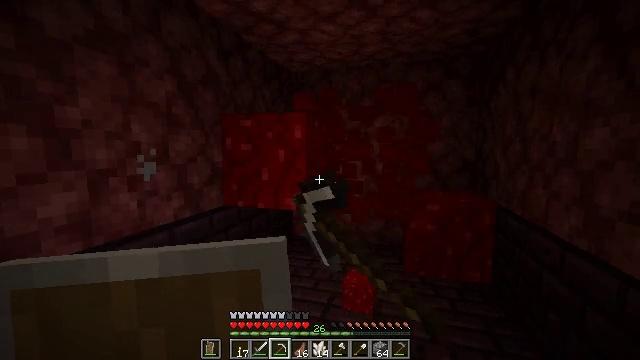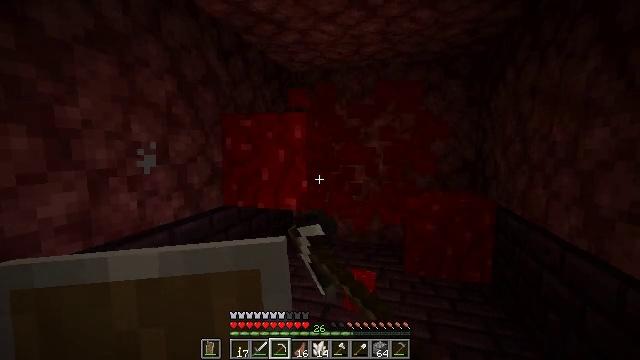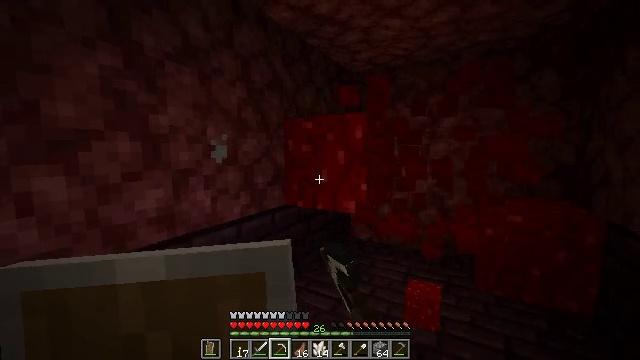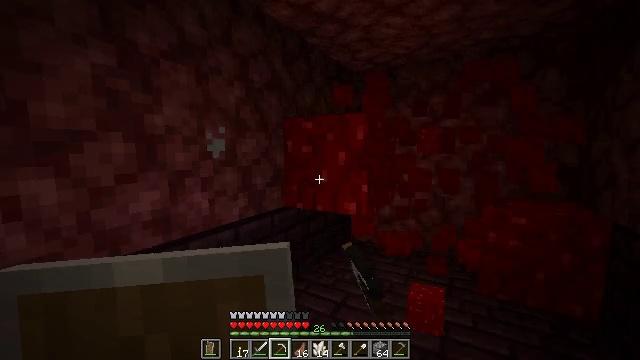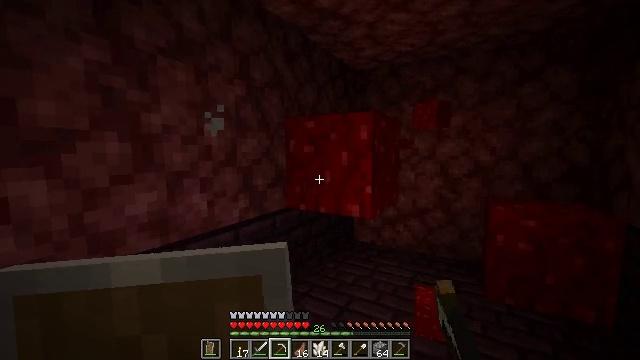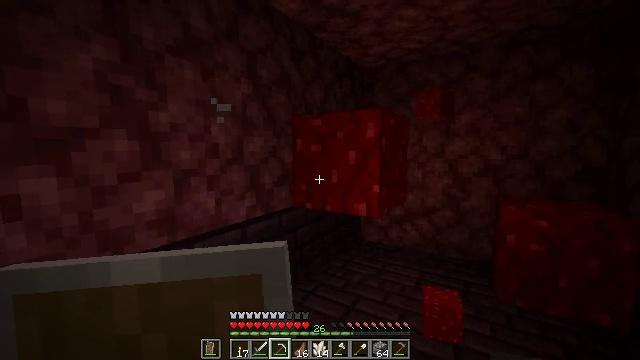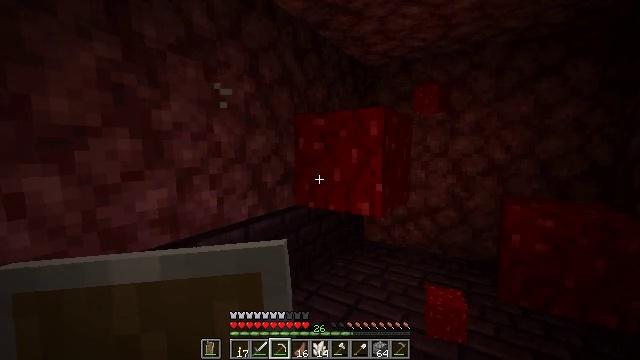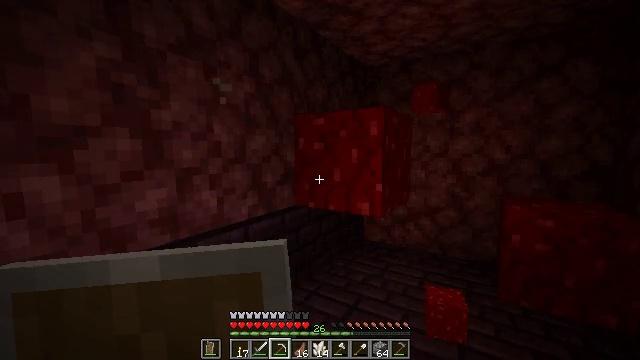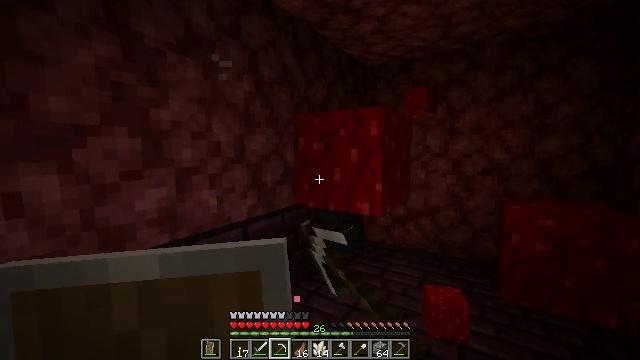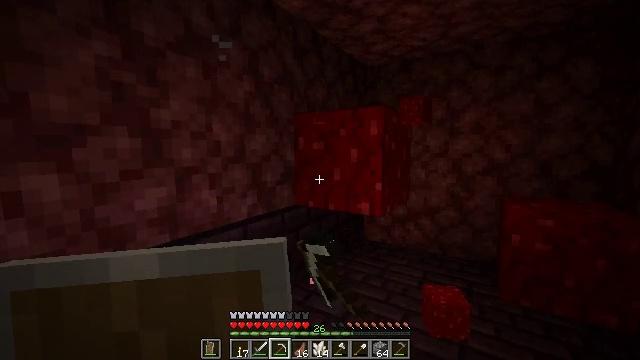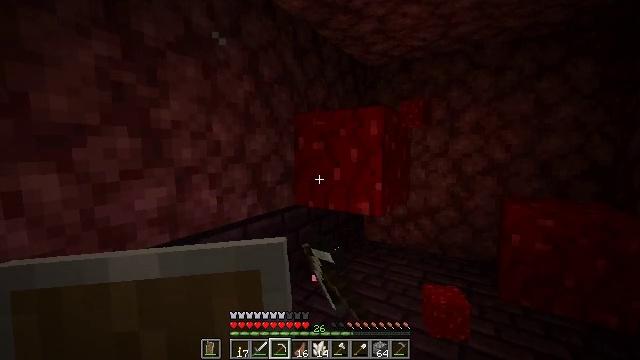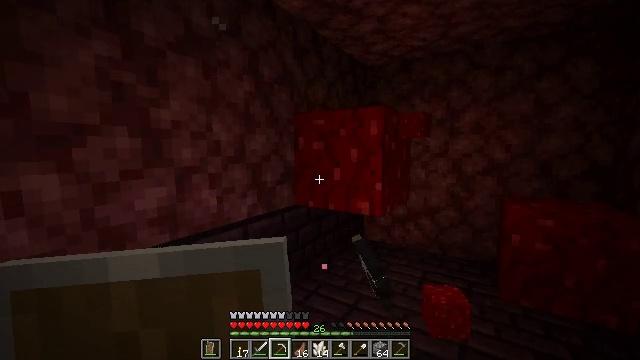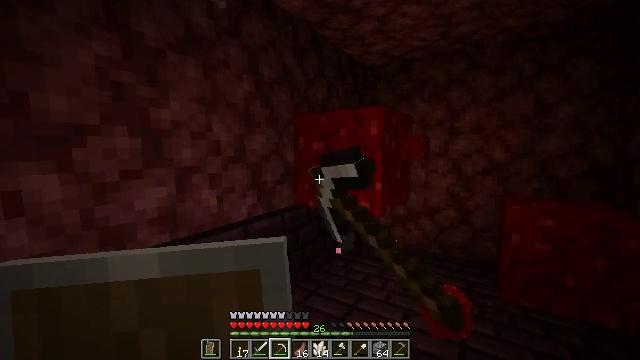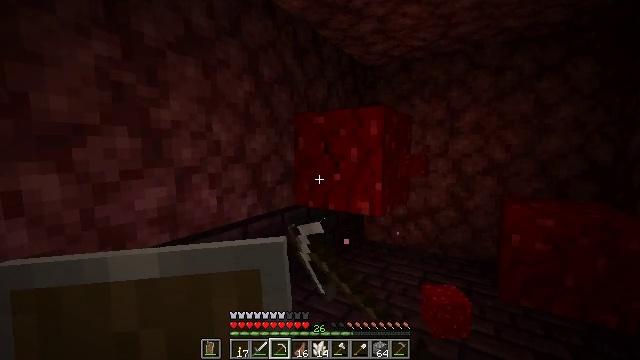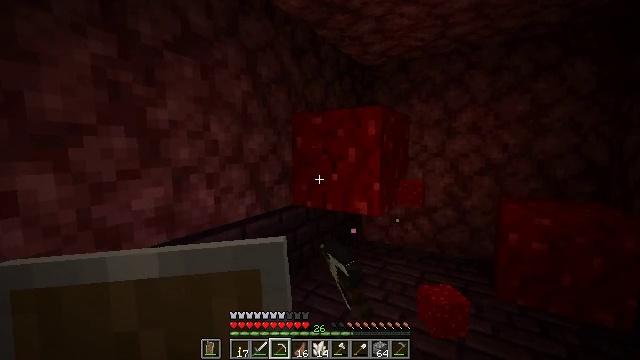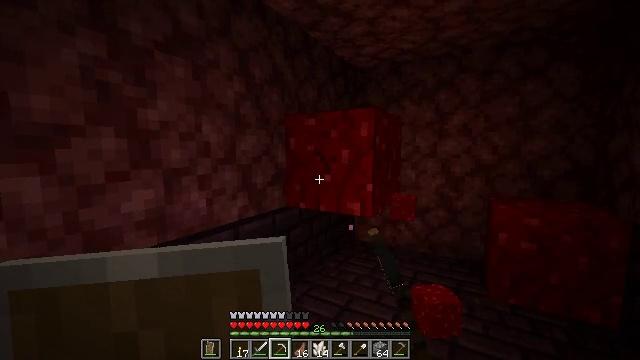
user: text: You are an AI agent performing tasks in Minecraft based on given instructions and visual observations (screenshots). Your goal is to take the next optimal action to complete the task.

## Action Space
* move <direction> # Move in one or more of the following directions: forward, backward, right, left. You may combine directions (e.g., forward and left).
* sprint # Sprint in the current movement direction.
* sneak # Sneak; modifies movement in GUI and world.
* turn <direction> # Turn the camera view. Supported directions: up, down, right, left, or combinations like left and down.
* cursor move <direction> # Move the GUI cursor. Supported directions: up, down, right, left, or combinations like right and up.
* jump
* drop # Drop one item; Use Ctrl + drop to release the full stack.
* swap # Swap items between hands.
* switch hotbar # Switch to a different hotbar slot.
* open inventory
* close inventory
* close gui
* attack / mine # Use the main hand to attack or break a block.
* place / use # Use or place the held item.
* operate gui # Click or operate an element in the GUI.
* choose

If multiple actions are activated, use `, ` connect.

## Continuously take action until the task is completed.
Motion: motion action
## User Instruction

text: Harvest nether wart blocks for resources.
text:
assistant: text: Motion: attack / mine
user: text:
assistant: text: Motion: move forward, turn left, attack / mine
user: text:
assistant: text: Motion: no_op
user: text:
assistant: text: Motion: no_op
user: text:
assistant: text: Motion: turn left
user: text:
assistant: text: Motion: no_op
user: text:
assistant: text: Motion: attack / mine
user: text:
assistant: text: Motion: attack / mine
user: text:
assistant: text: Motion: attack / mine
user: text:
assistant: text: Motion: attack / mine
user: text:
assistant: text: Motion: attack / mine
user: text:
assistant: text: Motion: attack / mine
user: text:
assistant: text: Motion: attack / mine
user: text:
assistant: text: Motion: attack / mine
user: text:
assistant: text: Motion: turn right, attack / mine
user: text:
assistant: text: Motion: attack / mine
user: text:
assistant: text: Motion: attack / mine
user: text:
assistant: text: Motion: attack / mine
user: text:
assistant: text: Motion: attack / mine
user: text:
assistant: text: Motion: attack / mine
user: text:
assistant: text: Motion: attack / mine
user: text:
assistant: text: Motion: attack / mine
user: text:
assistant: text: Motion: attack / mine
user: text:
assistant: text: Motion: attack / mine
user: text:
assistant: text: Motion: attack / mine
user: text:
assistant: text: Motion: attack / mine
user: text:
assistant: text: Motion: attack / mine
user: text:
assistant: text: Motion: attack / mine
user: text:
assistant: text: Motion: move forward, attack / mine
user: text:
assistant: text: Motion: move forward, attack / mine